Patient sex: M
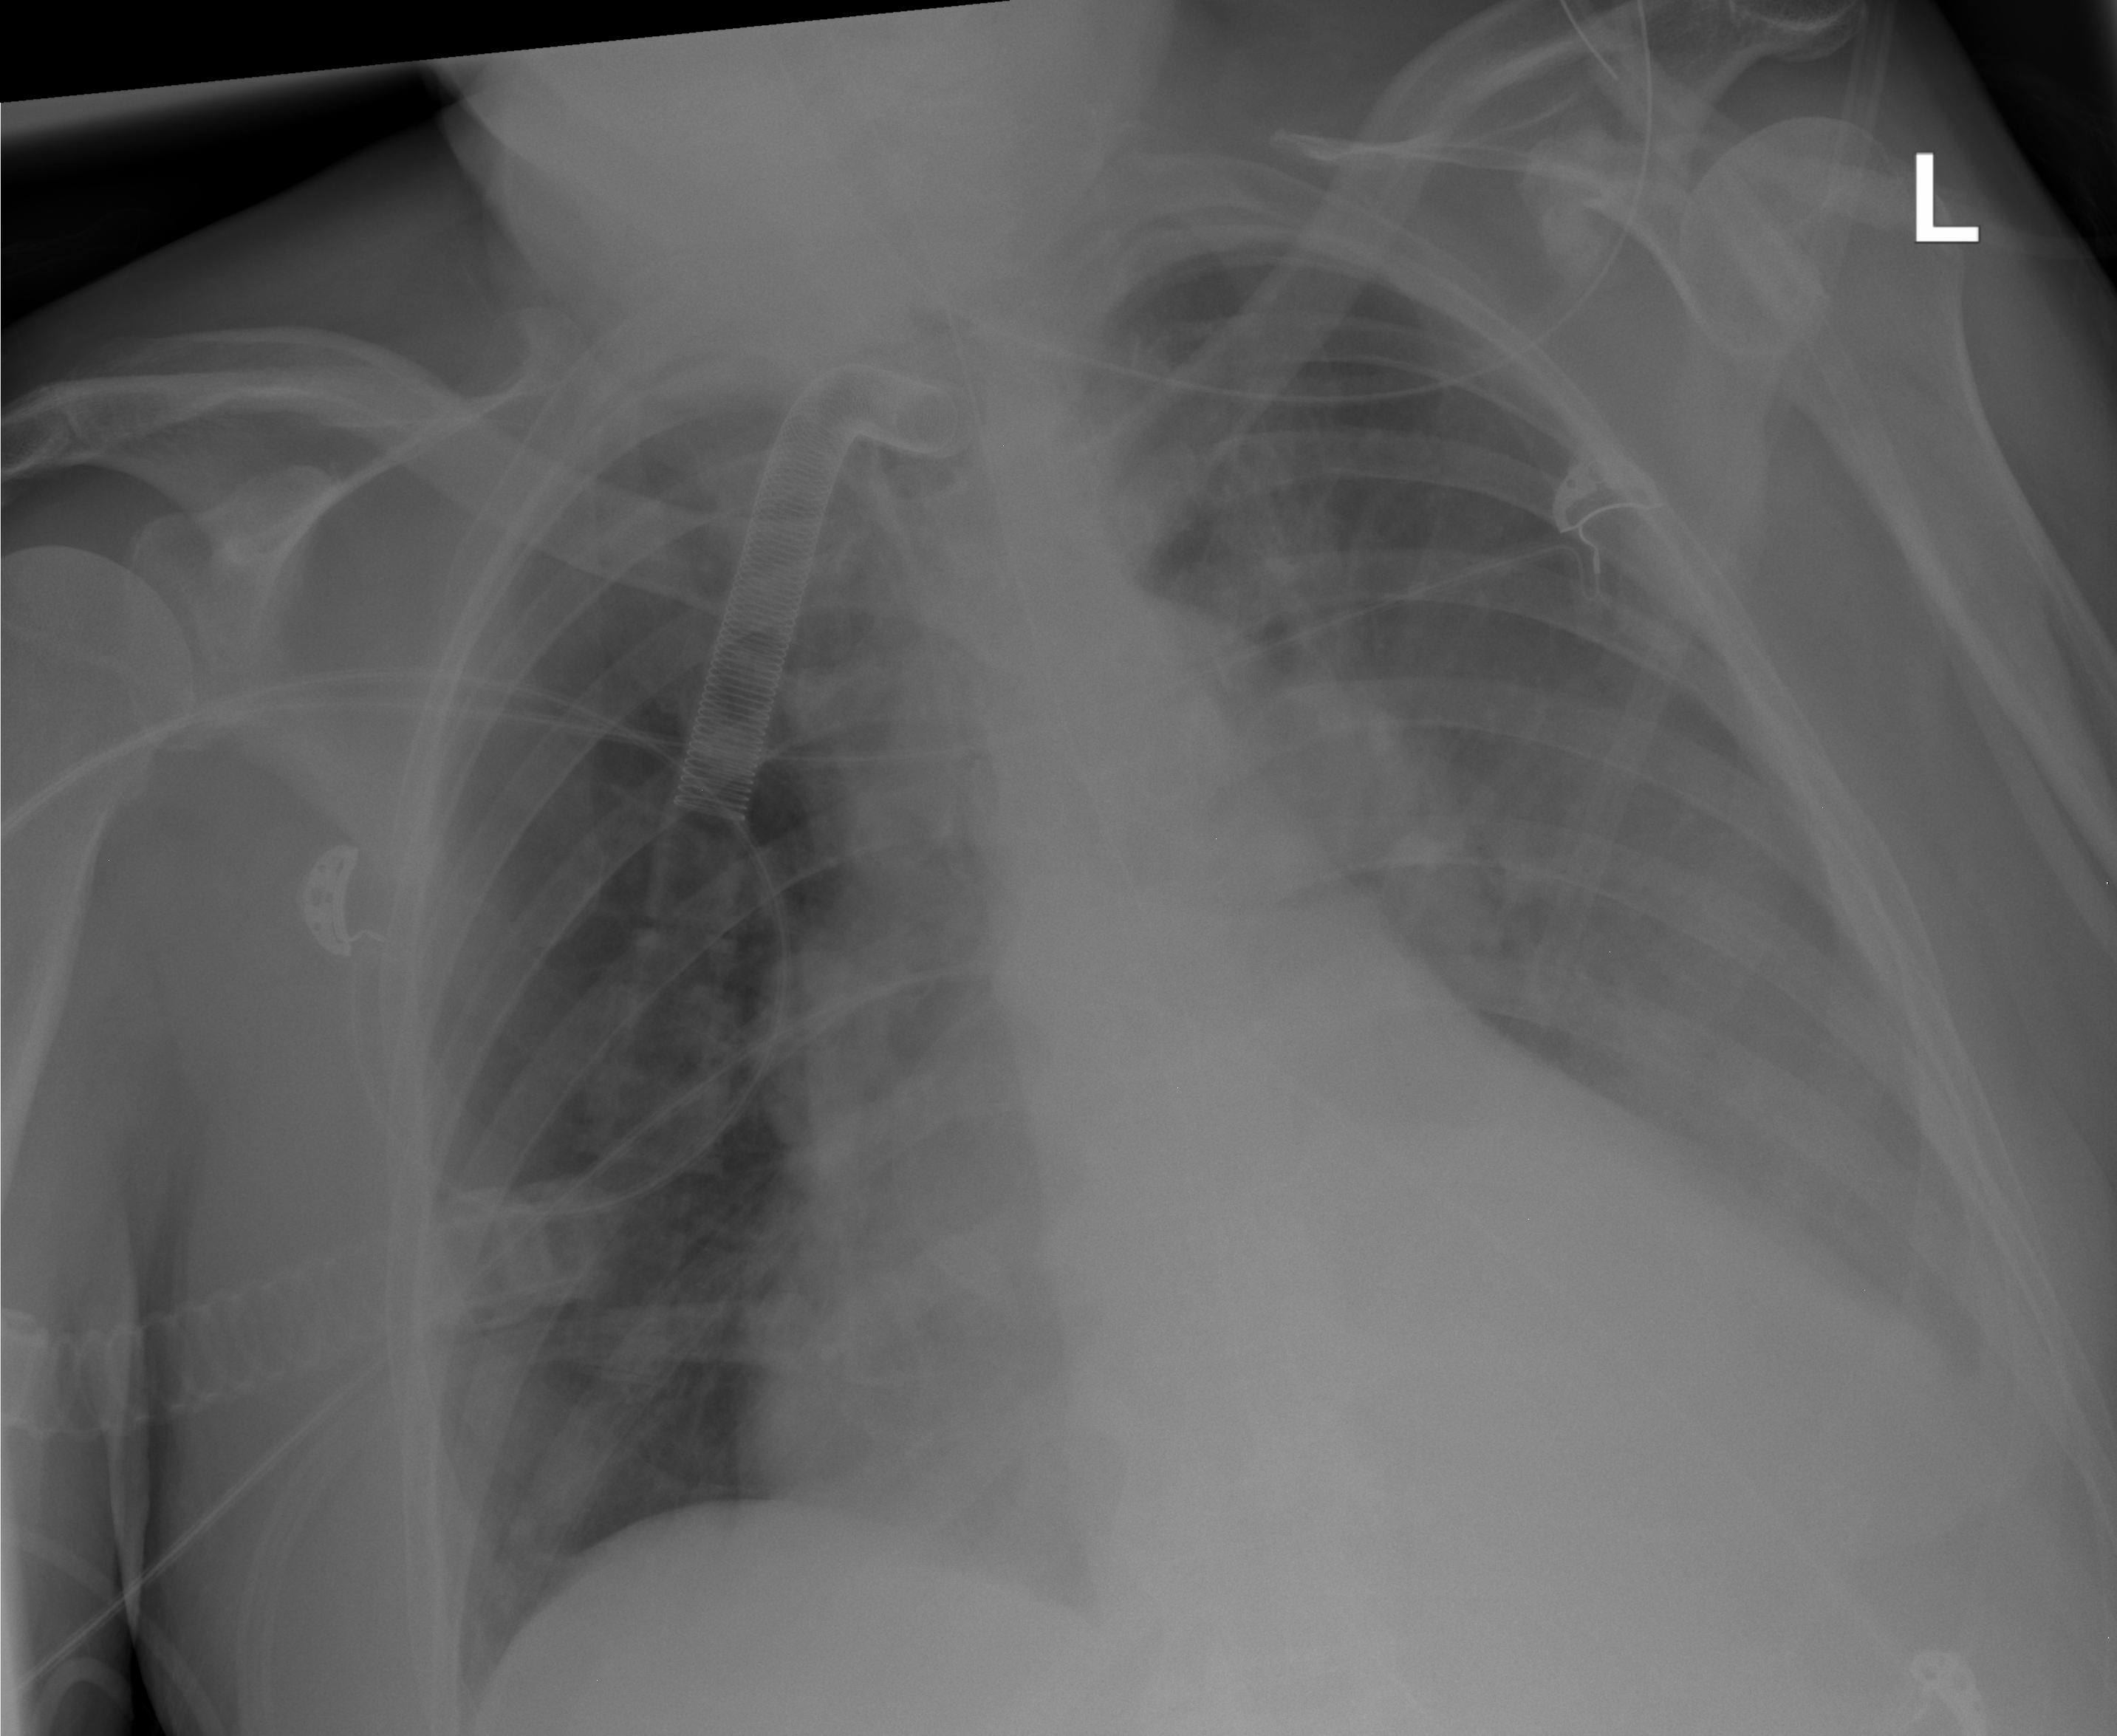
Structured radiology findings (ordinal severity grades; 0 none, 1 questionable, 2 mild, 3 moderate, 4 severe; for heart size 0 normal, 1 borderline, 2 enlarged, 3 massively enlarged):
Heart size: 2
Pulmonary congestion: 0
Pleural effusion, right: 0
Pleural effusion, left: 2
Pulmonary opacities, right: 1
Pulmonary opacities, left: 2
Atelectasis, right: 0
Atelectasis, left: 2